Interaction volume radius: 5 \u00c5
Interaction volume height: 15 \u00c5
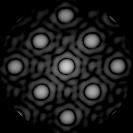
Disorder parameter: 0.05408